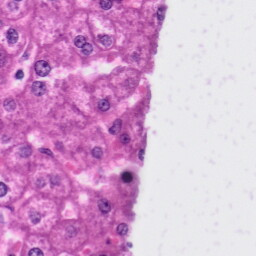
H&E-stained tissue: Liver